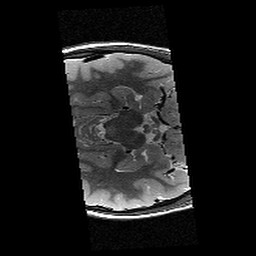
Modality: T2w
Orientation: axial
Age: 11
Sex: female
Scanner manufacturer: siemens
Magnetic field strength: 3 T
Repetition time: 9.23 s
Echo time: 0.067 s